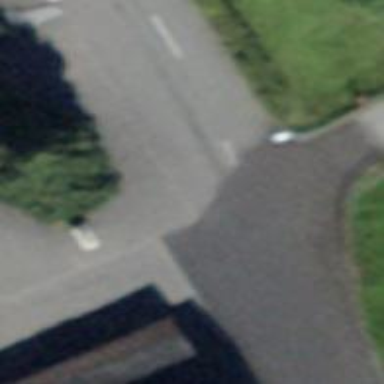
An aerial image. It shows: Zebra crossing on the road.